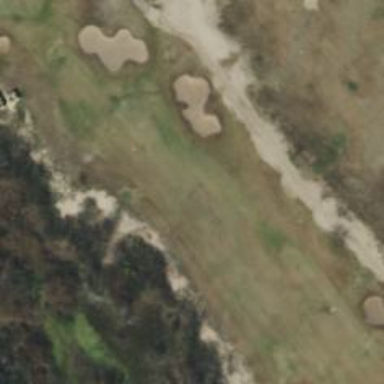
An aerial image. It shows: Golf hole.